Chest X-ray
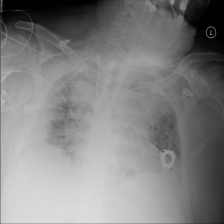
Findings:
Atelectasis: positive
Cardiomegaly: negative
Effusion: negative
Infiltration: negative
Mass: positive
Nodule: negative
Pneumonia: negative
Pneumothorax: negative
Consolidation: negative
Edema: negative
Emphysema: negative
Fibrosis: negative
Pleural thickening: negative
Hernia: negative